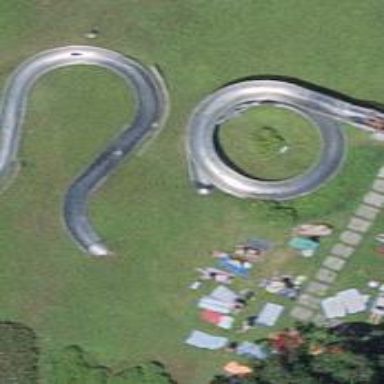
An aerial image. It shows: Tunnel leading to water slide attraction.